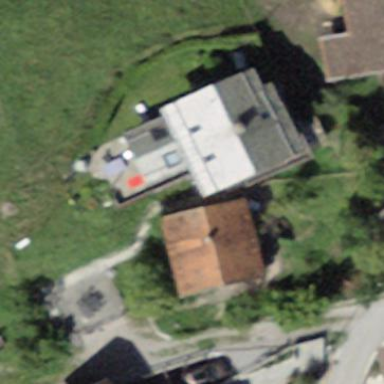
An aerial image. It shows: Simple house.